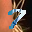
Label: 7